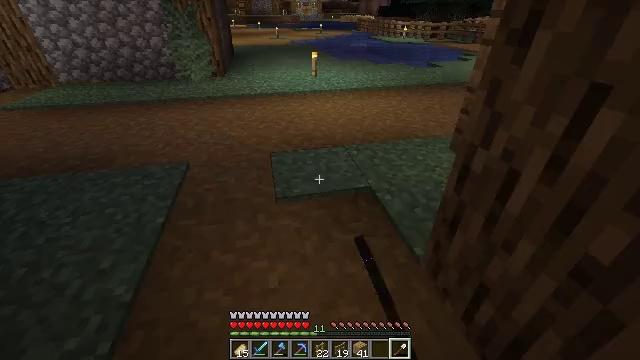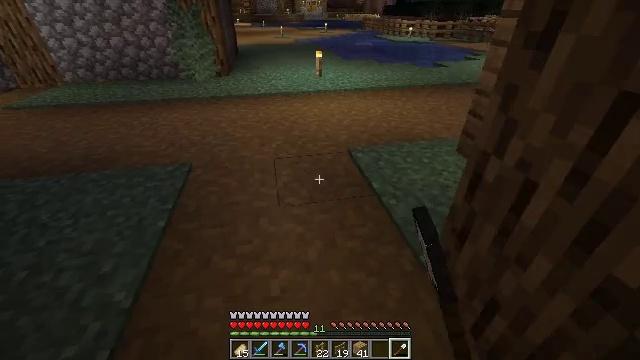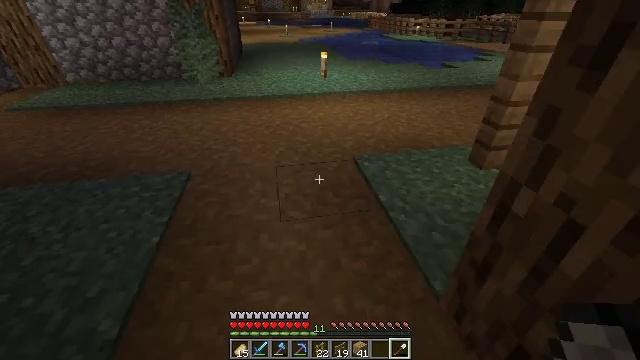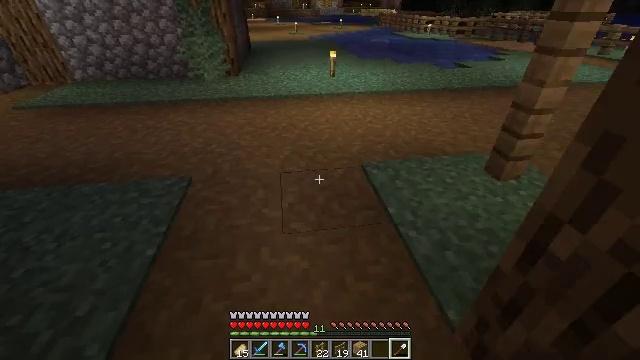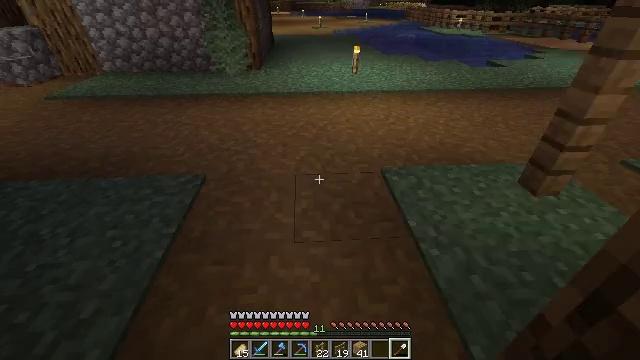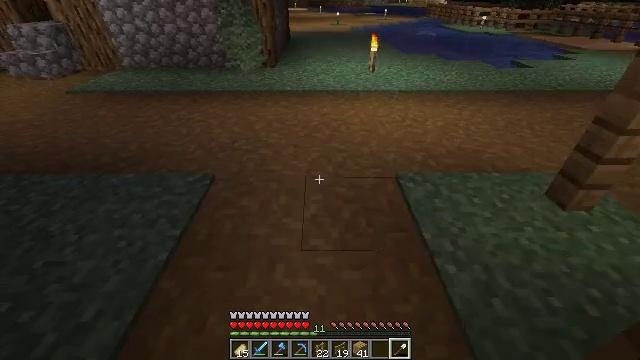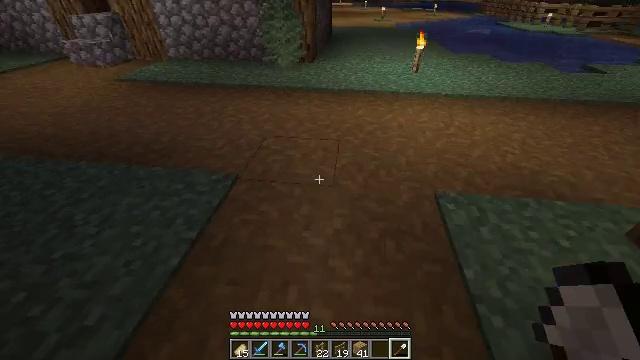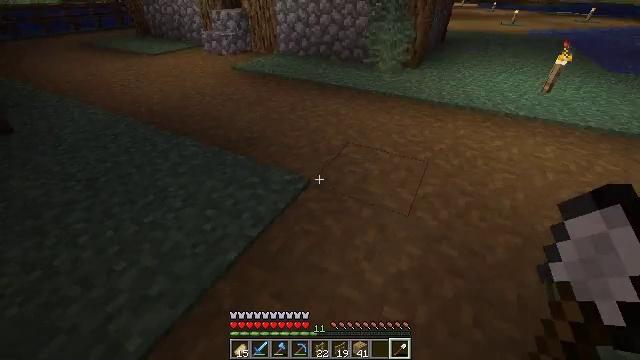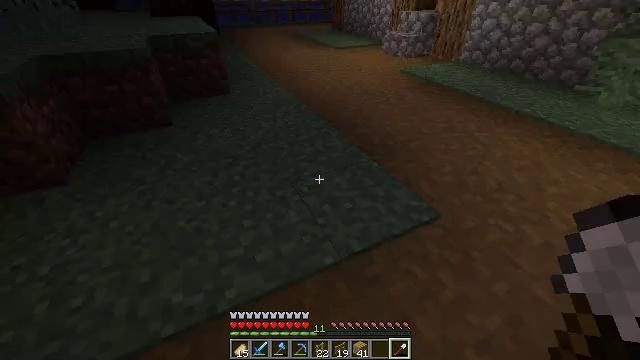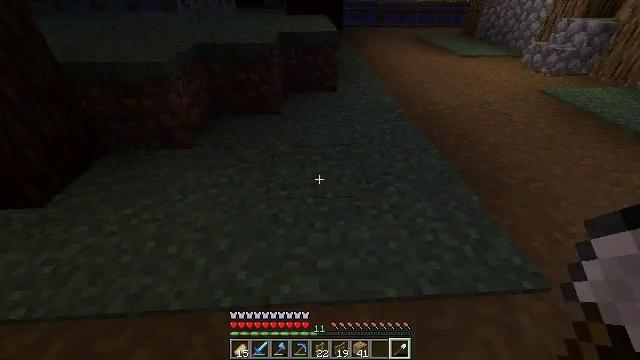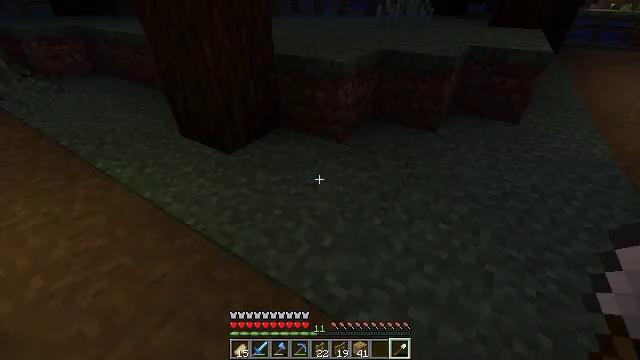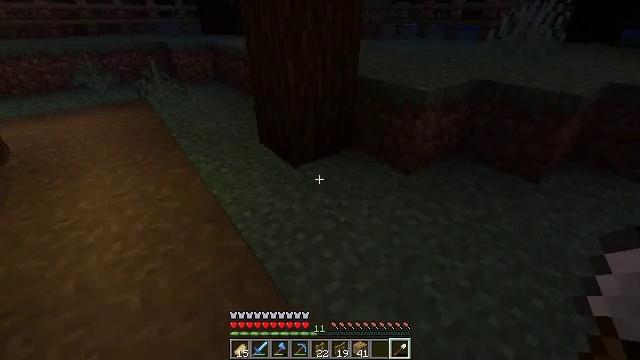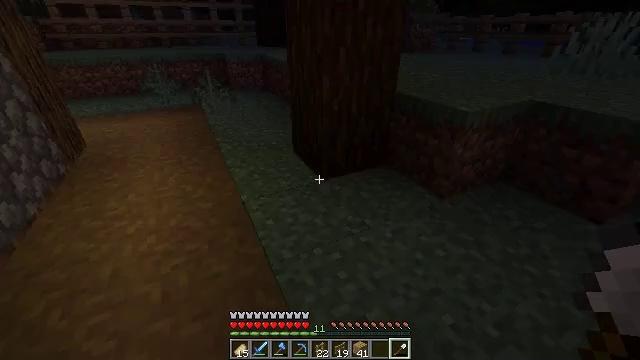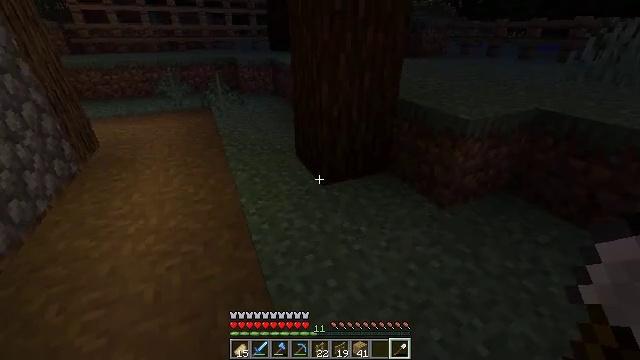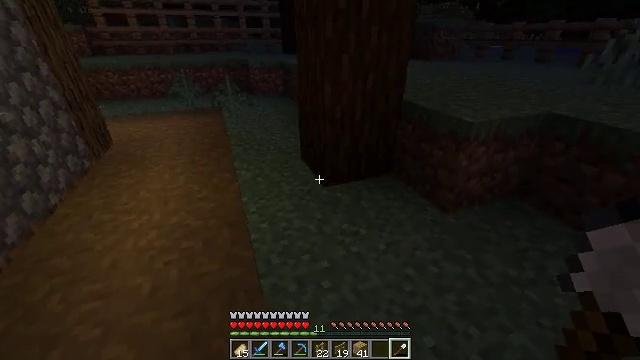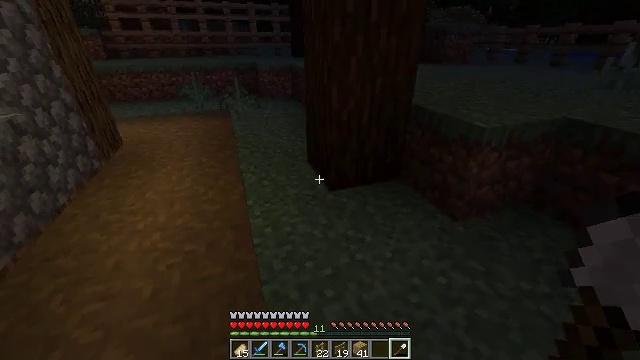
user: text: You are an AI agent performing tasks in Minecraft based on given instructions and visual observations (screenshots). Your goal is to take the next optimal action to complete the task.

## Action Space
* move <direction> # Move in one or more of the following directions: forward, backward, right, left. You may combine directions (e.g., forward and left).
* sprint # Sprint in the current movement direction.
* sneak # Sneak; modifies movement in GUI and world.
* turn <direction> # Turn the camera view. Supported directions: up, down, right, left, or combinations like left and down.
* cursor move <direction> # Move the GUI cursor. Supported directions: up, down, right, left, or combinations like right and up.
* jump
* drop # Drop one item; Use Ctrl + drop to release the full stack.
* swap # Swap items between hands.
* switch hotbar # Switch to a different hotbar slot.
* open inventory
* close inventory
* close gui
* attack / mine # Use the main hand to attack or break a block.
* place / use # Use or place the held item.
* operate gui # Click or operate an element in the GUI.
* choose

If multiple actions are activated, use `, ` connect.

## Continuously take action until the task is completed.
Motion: motion action
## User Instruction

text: Harvest some fern.
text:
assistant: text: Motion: move forward
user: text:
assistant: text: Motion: move forward, turn left
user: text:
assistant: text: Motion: move forward, turn left
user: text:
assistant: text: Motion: move forward, turn left and down
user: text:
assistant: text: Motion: move forward, turn left
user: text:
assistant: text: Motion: move forward, turn left and down
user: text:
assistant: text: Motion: move forward, turn left
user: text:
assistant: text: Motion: move forward, turn left
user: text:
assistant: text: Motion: move forward, turn left
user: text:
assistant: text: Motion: move forward and move right, turn left and up
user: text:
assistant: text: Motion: move forward and move right, turn left and up
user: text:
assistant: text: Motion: move right, turn left and up
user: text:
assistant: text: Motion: turn left
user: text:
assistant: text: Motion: turn left
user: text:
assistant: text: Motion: move forward, turn left
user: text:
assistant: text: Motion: move forward, turn left
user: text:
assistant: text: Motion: move forward, turn left
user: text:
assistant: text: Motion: move forward, turn left
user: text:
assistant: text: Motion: move forward, turn left and up
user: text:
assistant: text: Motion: turn left and up
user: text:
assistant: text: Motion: turn up
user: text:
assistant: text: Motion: move forward, turn up
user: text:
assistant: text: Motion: move forward, turn up
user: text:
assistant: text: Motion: move forward
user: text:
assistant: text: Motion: move forward
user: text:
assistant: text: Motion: move forward, sprint
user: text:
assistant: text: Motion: move forward, sprint
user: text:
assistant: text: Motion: move forward, sprint, turn left
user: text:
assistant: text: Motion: move forward, sprint
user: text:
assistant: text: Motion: move forward, sprint